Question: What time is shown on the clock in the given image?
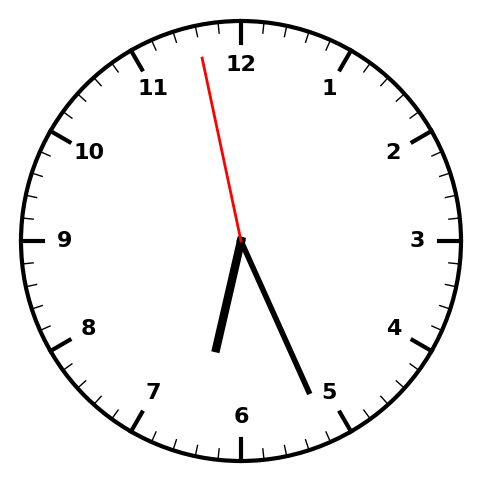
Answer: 06:25:58